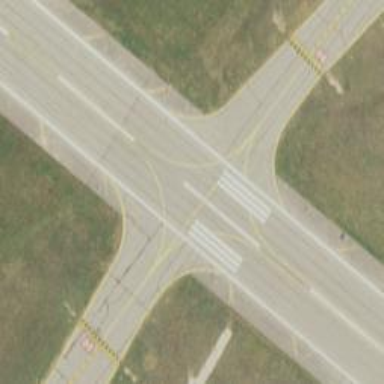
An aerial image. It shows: Image of taxiway at airport.